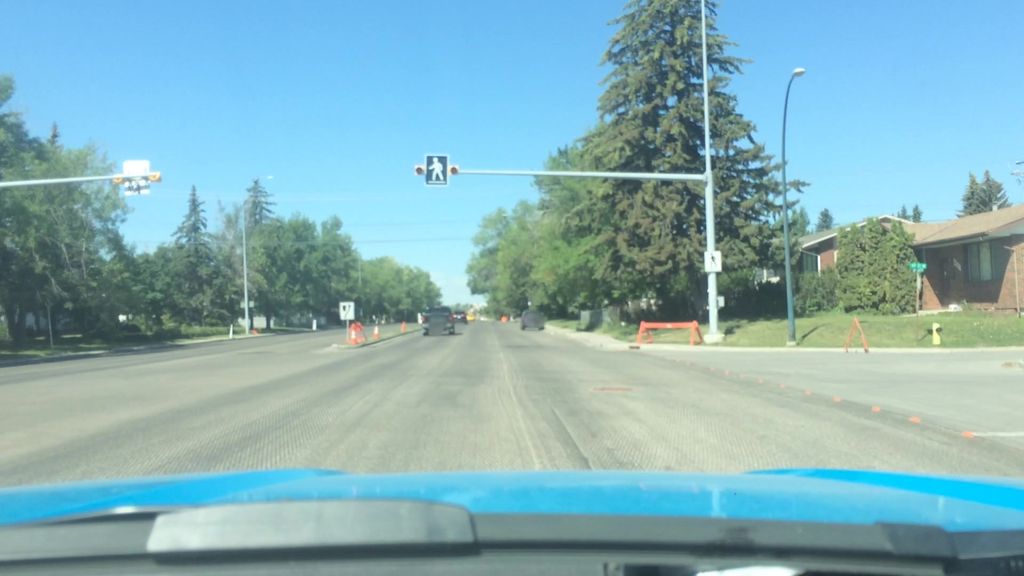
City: calgary